Question: I'm using the AppCompat toolbar, and for the most part its great. However, dealing with the title has been a nightmare. It's set to the app name by default, and I cannot find a way to hide it.
I was trying to hide it so that I can add my own textview so that I could properly align the title text to the top currently its left-aligned but vertically centered. I could not figure out how to position it where it would be normally if I didn't make my toolbar height longer than usual.
How have you guys been managing the toolbar? How can I align the title text to be at the top position where the title's normally are?
Edit: I've added a screenshot of what it looks like. I'm trying to keep my project private for now so I erased any identifying elements. But notice that the D (which is the title) is not aligned to the top.

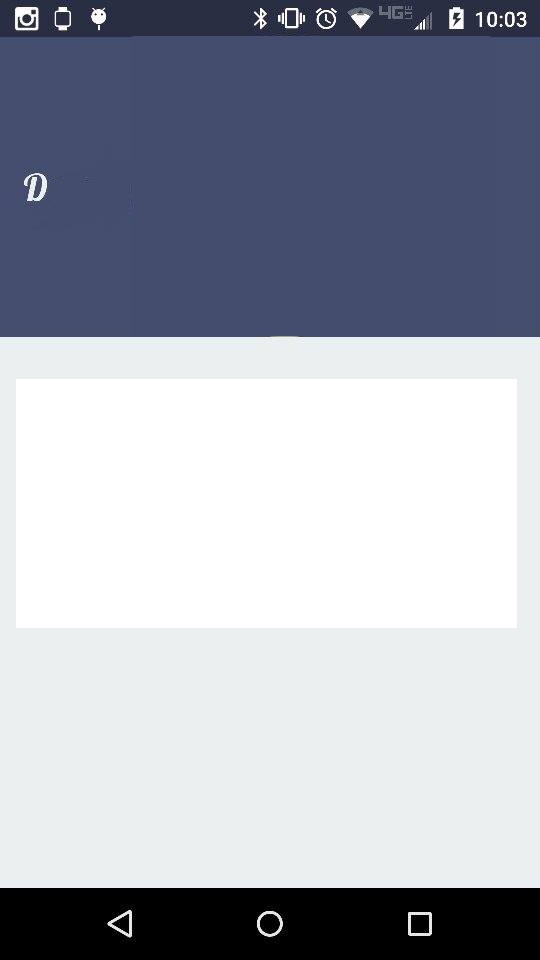
Answer: If you have set your toolbar as action bar 'setSupportActionBar(toolbar);'
then you can sipmly disable the title by using
'''
getSupportActionBar().setDisplayShowTitleEnabled(false);
'''
and add a textview as your Title in your toolbar layout as toolbar is also a view. See following
'''
<LinearLayout
android:id="@+id/toolbar_layout"
android:layout_width="match_parent"
android:layout_height="wrap_content" >
<android.support.v7.widget.Toolbar
xmlns:app="http://schemas.android.com/apk/res-auto"
android:id="@+id/toolbar"
android:layout_width="match_parent"
android:layout_height="?attr/actionBarSize"
android:background="@color/material_blue"
android:elevation="5dp"
android:minHeight="?attr/actionBarSize"
android:theme="@style/ThemeOverlay.AppCompat.Dark"
app:theme="@style/ToolbarCustomIconColor" >
<TextView
android:id="@+id/textview_title"
android:layout_width="wrap_content"
android:layout_height="wrap_content"
android:layout_gravity="center_horizontal"
android:gravity="center"
android:text="@string/app_name"
android:textColor="@android:color/white" />
</android.support.v7.widget.Toolbar>
</LinearLayout>
'''
This way you can arrange your title anywhere and customize accordingly.